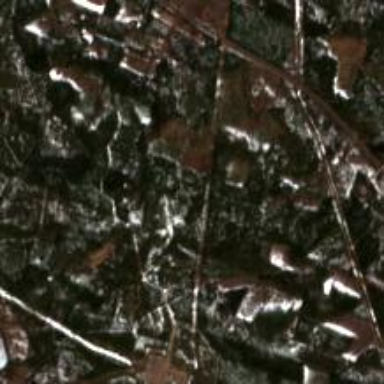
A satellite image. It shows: Needle-leaved woodland.